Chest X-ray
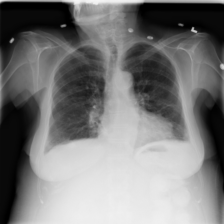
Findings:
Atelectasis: negative
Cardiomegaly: negative
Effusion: negative
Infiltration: negative
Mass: negative
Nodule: negative
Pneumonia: negative
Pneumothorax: negative
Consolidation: negative
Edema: negative
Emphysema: negative
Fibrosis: negative
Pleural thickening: negative
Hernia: negative